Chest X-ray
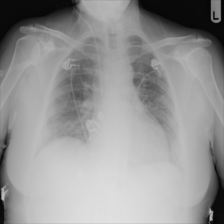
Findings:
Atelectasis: negative
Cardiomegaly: negative
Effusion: negative
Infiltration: negative
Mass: negative
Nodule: negative
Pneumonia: negative
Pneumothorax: negative
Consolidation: negative
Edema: negative
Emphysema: negative
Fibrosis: negative
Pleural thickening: negative
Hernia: negative